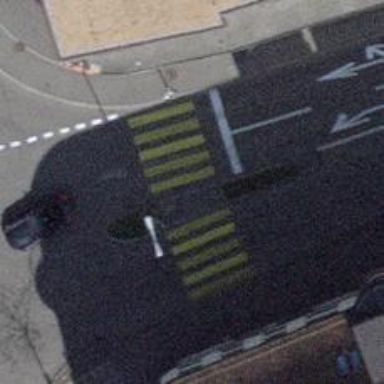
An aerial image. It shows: Secondary road with asphalt surface.